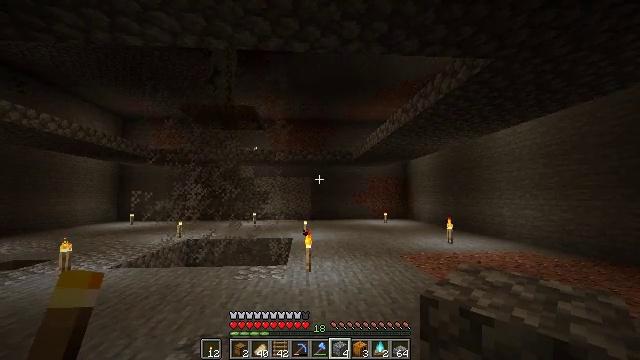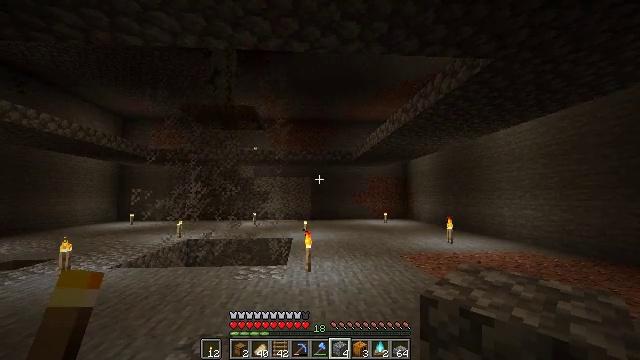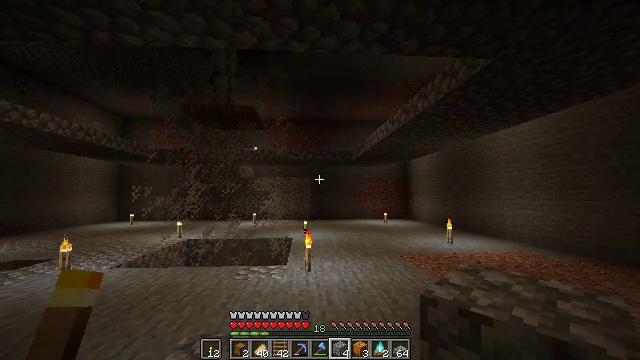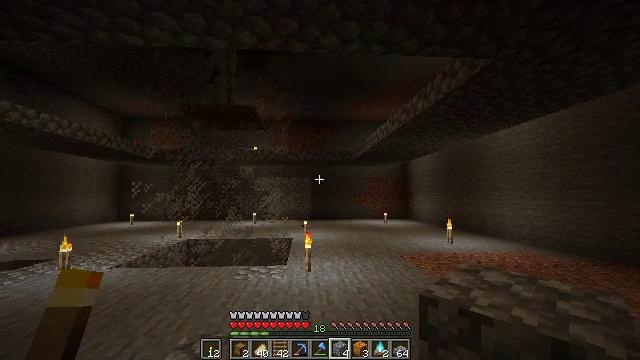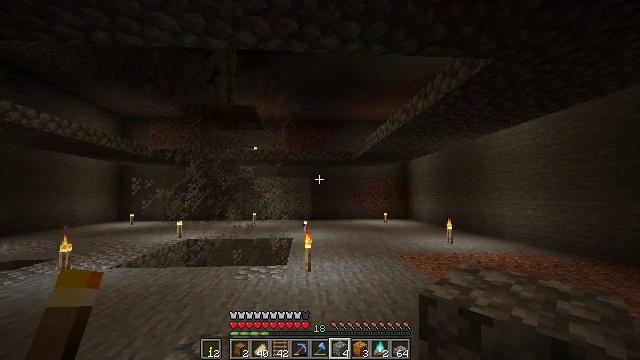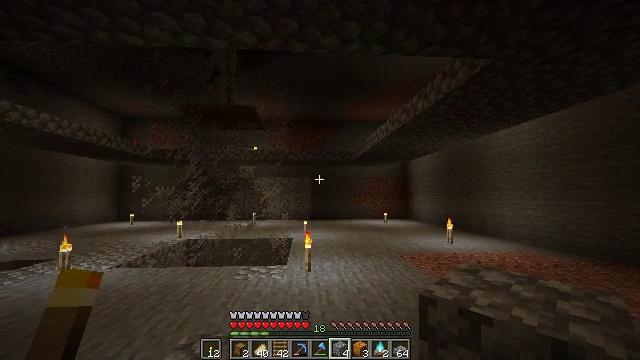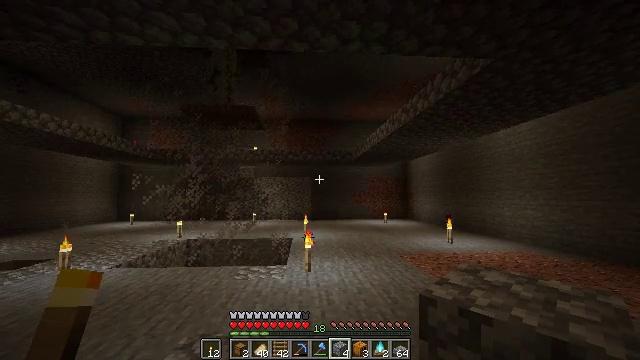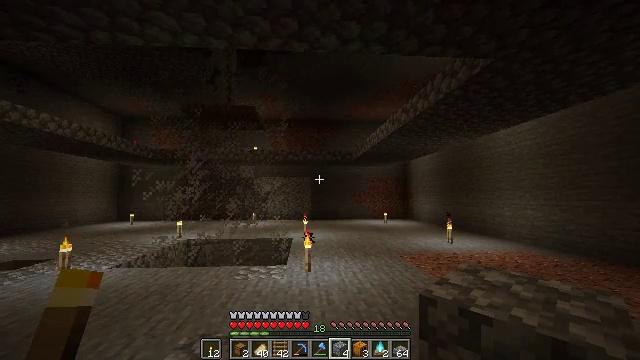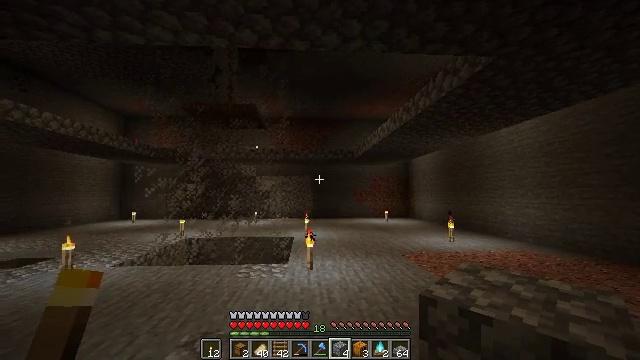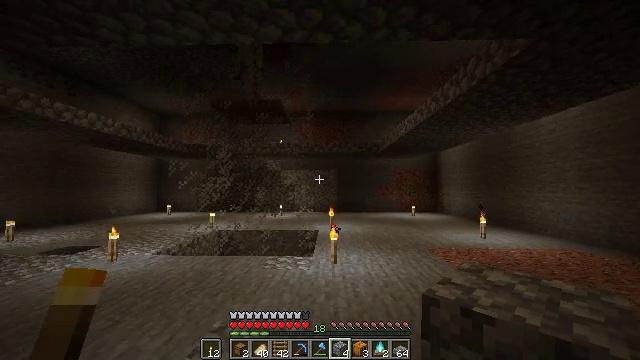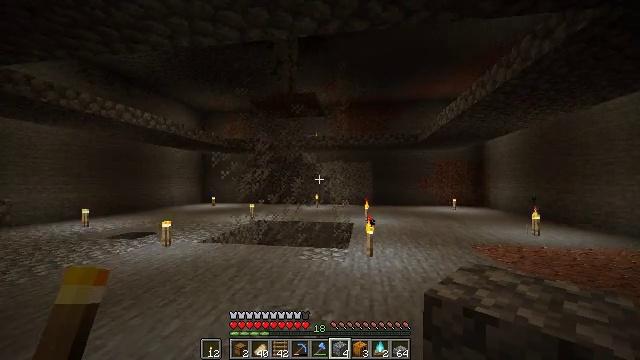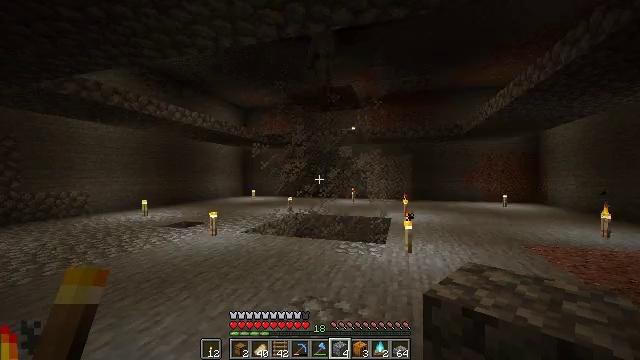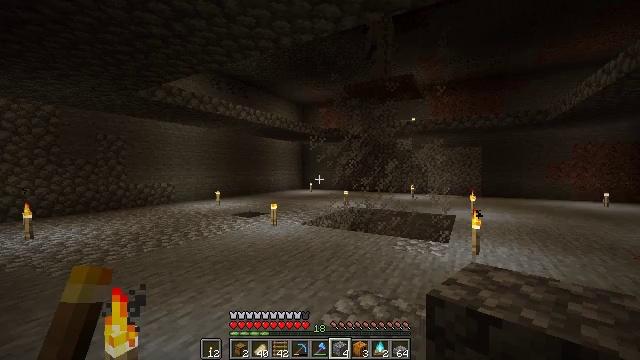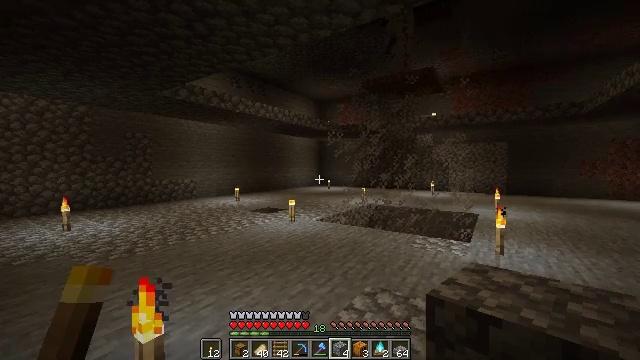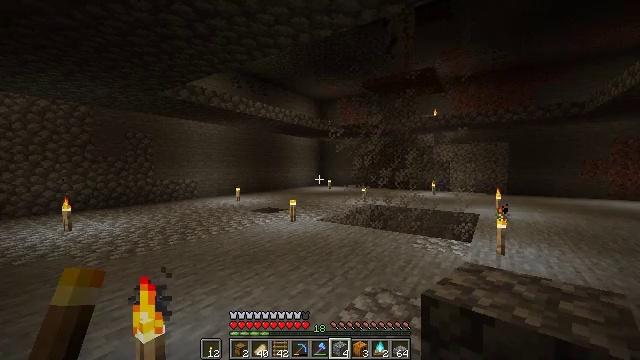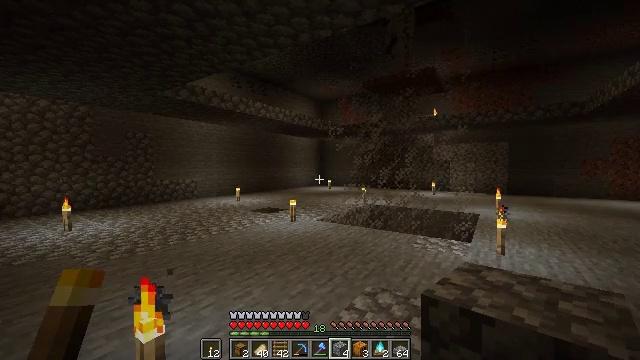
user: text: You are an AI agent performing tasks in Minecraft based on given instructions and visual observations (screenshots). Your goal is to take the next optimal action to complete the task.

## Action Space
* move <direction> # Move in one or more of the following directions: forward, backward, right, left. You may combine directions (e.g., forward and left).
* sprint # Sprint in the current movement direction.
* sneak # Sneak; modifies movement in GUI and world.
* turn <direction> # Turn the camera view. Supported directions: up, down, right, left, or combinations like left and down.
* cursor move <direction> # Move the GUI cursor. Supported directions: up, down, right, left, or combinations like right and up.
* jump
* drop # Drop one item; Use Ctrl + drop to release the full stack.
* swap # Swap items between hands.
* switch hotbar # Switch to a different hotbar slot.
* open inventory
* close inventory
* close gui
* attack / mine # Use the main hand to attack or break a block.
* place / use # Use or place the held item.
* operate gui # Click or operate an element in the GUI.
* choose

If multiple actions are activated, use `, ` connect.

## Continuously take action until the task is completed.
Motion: motion action
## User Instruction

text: Collect the ladder block.
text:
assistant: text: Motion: no_op
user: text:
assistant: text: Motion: no_op
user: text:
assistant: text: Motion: no_op
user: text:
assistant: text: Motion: no_op
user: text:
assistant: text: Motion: no_op
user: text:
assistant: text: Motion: no_op
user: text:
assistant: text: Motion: no_op
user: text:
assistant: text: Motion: no_op
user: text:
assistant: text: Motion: turn left and down
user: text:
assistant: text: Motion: turn left and down
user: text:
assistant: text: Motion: turn left and down
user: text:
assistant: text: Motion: turn left and down
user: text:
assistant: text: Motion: turn left
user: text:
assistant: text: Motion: no_op
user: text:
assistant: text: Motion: no_op
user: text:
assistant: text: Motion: no_op
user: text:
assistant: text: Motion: no_op
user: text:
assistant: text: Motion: no_op
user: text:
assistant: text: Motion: no_op
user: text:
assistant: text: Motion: no_op
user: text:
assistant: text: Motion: no_op
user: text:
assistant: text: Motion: no_op
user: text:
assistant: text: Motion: move forward, turn left
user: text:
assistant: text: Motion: move forward, turn left and down
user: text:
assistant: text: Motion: move forward, turn left
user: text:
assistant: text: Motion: move forward, turn left
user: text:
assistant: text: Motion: move forward, turn left and down
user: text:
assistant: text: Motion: move forward, turn left and down
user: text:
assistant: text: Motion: move forward, sprint, turn left and down
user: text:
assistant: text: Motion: move forward, sprint, turn left